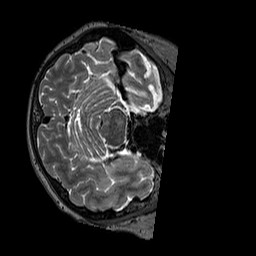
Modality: T2w
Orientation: axial
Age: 74
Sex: female
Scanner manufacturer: siemens
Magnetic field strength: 3 T
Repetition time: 3.2 s
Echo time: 0.567 s